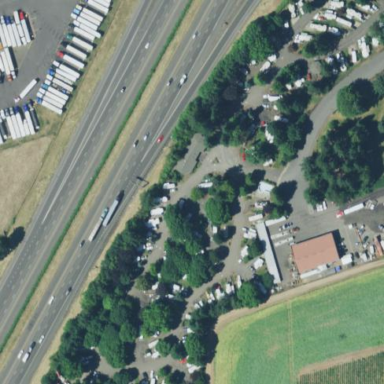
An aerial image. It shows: Caravan site for tourism.